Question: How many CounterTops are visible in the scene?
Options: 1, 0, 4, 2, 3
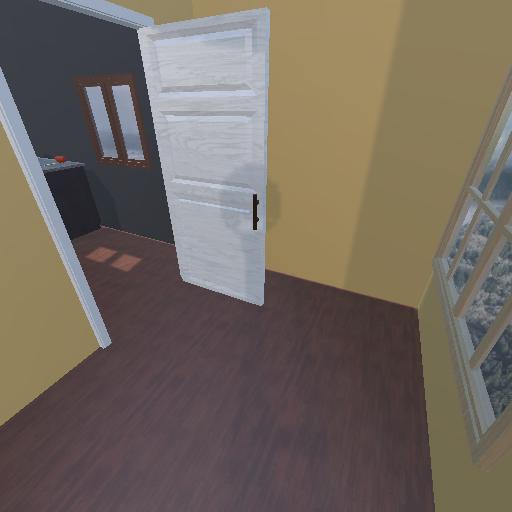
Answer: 1